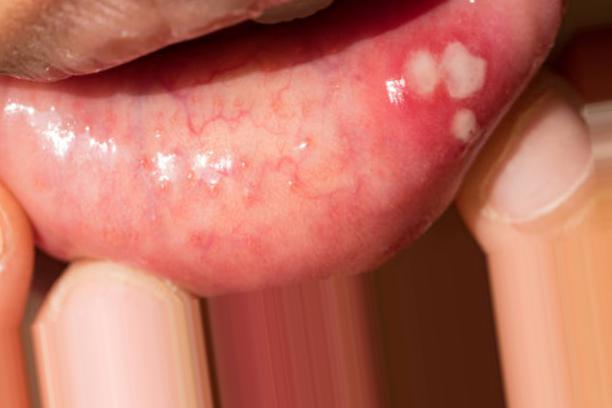
Condition: Mouth Ulcer